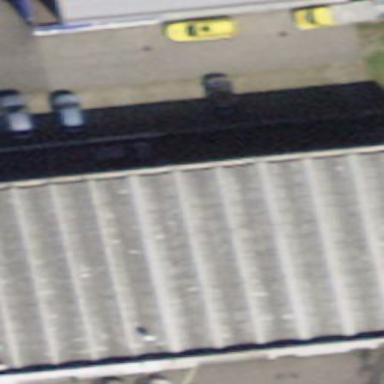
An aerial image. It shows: Building housing car shop offering both dealer and repair services.